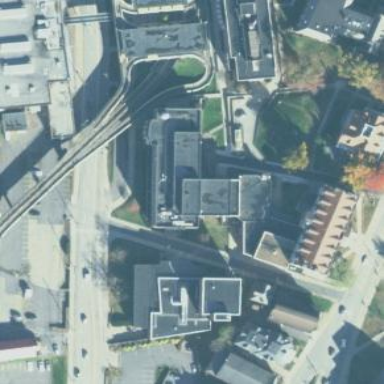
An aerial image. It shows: University building.